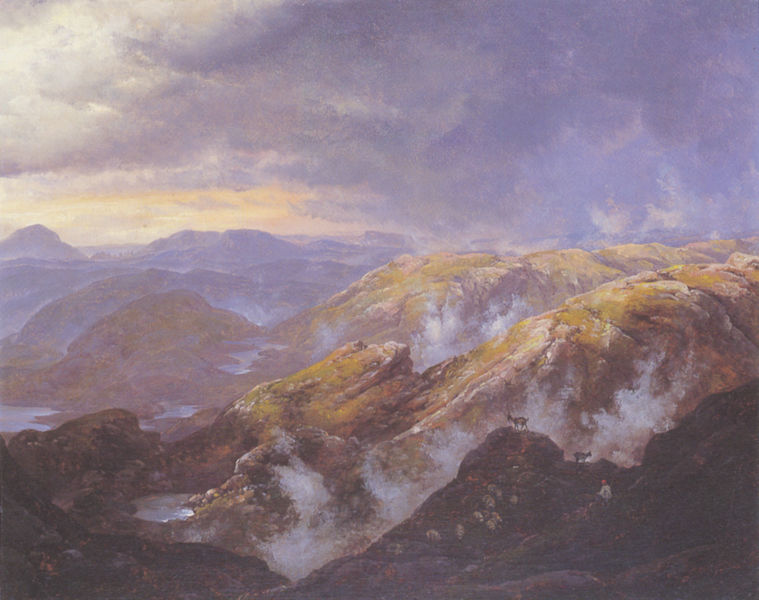
Titel: Blick von Lyshornet
Künstler: Johan Christian Clausen Dahl
Standort: Oslo
Institution: Nasjonalgalleriet
Schlagwörter: berg, blau, felsen, gemälde, gewitter, himmel, mann, meer, schatten, wasser, weiß, wolken, fluss, gelb, grün, landschaft, ocker, see, abend, ausschnitt, braun, grau, licht, schwarz, blick, eis, gras, rot, schnee, tiere, wolke, beige, malerei, mütze, mensch, stein, steine, öl, einsamkeit, ferne, horizont, hügel, kalt, morgen, natur, sonnenaufgang, vieh, weite, gewässer, rauch, sonne, gold, realismus, tal, gischt, berge, berghang, fels, gebirge, gipfel, gletscher, dorf, dunst, nebel, sonnenuntergang, herde, berglandschaft, winter, friedrich, romantik, küstenlandschaft, staffage, unwetter, wetter, stimmung, zeigen, abendrot, abendstimmung, eindruck, regen, rinder, alpen, seen, kälte, moos, wolkenzug, weißß, fernweh, rehe, lanschaft, sfumato, gebirgssee, flechte, bock, schafe, emotionen, hirte, hüten, schäfer, ziege, gewölk, bergsee, hügelkette, ziegen, moose, schottland, gefühl, gemsen, gemse, steinbock, bergziegen, gämse, gämsen, casper david friedrich, firn, ewolken, tyler, grüe, geisen